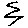
Label: zigzag